Interaction volume radius: 5 \u00c5
Interaction volume height: 20 \u00c5
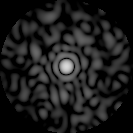
Disorder parameter: 0.845